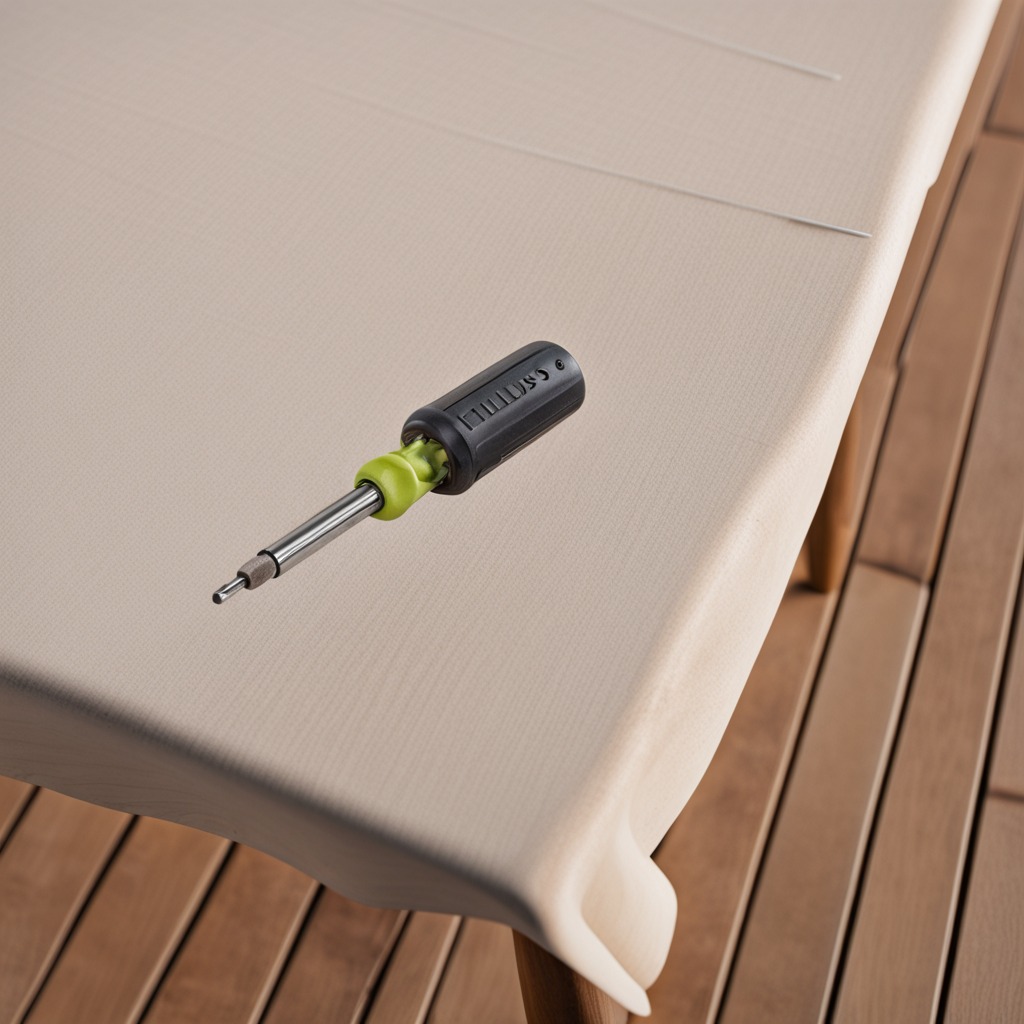
A screwdriver lying on a wooden table in an outdoor workshop during daytime bright natural light soft shadows worn but beneath the cloth